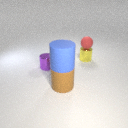
large brown rubber cylinder in front of small yellow metal cylinder